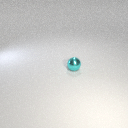
small cyan metal sphere